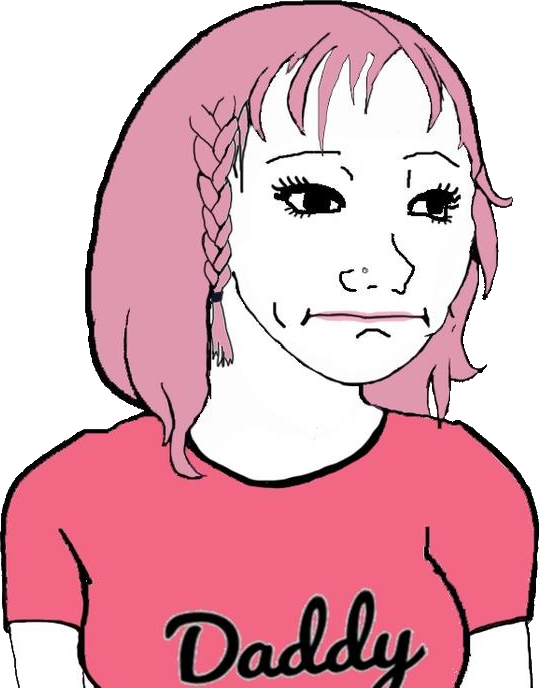
Label: 5_Daddys_Girl